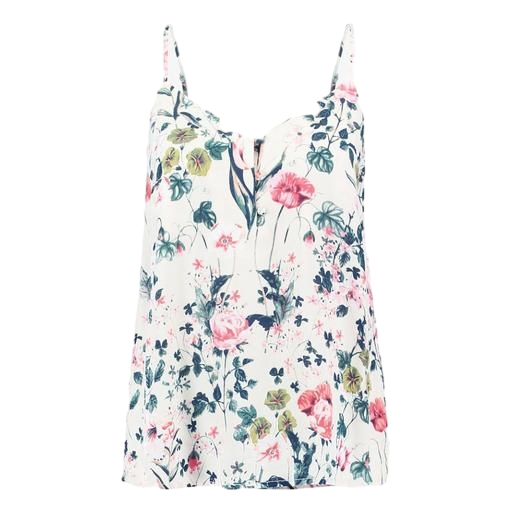
sleeveless floral-print top, sleeveless floral-print shirt, floral print tank top, white background